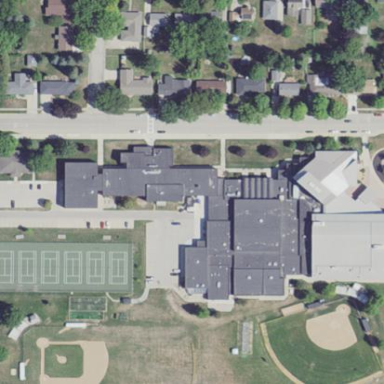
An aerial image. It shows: School building.